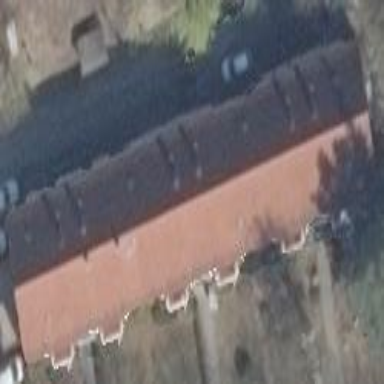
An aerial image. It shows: Residential building with gabled red roof.